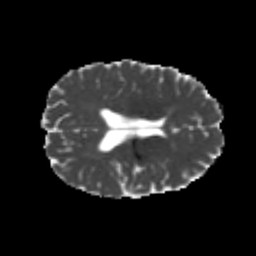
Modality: MD
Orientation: axial
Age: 24
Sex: male
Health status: healthy
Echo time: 0.074 s